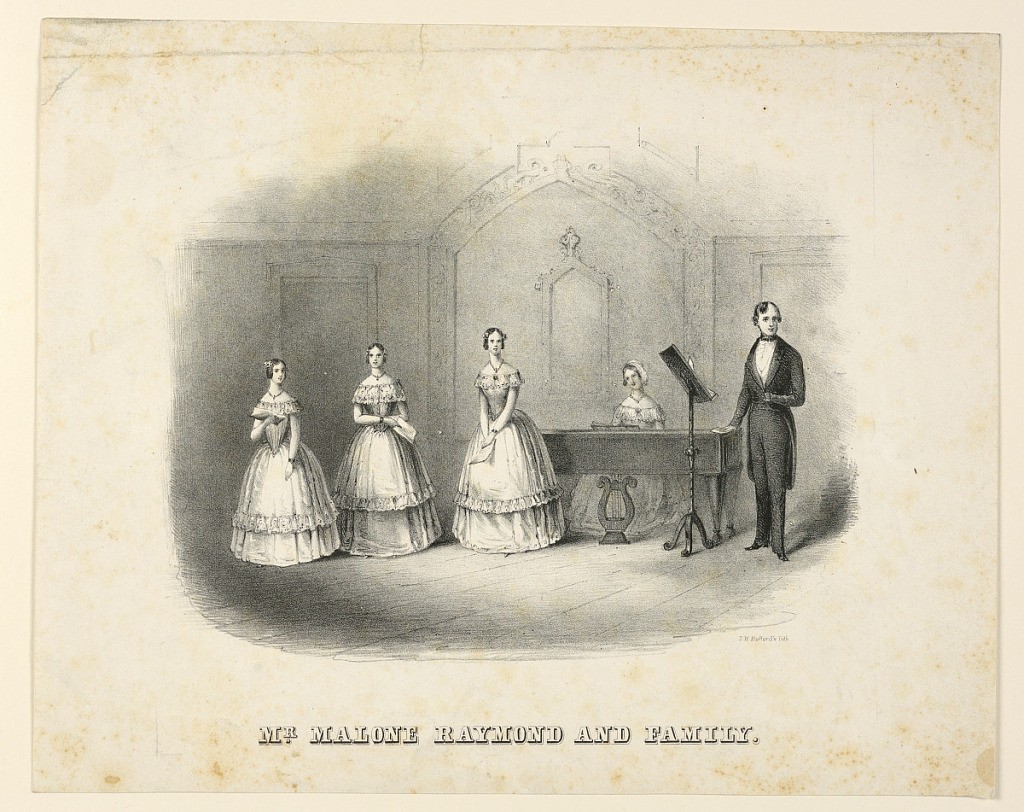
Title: Mr. Mallone Raymond and Family
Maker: J. H. Bufford, active 1850–71
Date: ca. 1850
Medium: Lithograph with black ink on white paper
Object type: Sheet music
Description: Horizontal rectangle. Vignette view of stage. A woman seated at a pianoforte and three others standing at left, all in similar costumes. Malone Raymond stands before a music-stand at right. Caption: "Mr. Malone Raymond and Family." At lower right: "J. H. Bufford's lith."